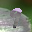
Label: 9